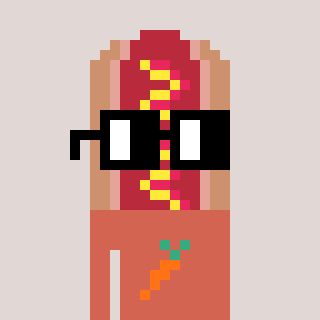
a pixel art character with square black glasses, a hotdog-shaped head and a peachy-colored body on a warm background